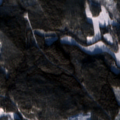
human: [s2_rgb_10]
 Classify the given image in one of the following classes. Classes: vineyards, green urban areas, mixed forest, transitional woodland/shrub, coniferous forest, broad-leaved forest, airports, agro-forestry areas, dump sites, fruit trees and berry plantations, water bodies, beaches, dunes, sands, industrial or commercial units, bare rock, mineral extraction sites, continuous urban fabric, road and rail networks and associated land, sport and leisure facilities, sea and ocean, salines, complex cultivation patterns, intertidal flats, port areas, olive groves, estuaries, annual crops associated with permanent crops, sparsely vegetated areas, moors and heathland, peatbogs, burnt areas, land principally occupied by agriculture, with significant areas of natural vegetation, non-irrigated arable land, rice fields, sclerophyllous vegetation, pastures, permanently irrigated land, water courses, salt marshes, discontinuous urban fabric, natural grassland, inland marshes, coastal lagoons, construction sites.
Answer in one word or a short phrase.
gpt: land principally occupied by agriculture, with significant areas of natural vegetation, coniferous forest, mixed forest, transitional woodland/shrub, water bodies